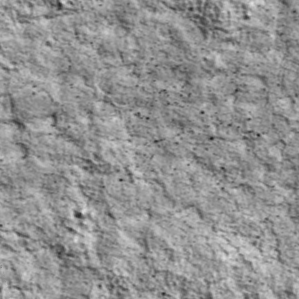
Label: non_frost